Question: How can I read and write <URL> directly without using flash?
Preferably, I would like to use python, php or java, but I don't mind using a different coding language. I am looking for the file structure, so I could read and write the files just like <URL> that reads and writes to 'sol' files.
The reason I need this is to be able to fix files that has been created on one machine so they will have the right setting for a new machine i'm setting up.
Thanks!
I can read some of the file content using notepad, but some of the characters aren't showing right, for example, check this out <URL>
Attached output from the hex editor:

I've tried using the 'pyamf' with no luck:
'''
from pyamf import sol
lso = sol.load(file)
'''
I got the following error:
'''
raise pyamf.DecodeError('Unknown SOL version in header')
pyamf.DecodeError: Unknown SOL version in header
'''
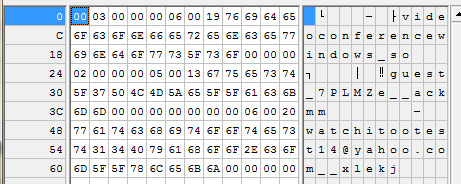
Answer: These files use <URL> library. Java has a bunch, something like 3 or 4, but two most commonly used are part of the Granite Data Services and one previously developed by Adobe - Blaze Data Services. PHP also has several implementations, AMFPHP was historically the first, then it was forked and the main development branch merged into Zend Framework, but the AMFPHP project itself still exists and is being worked on, but rather slowly.
There are however certain things you must know:
1. AMF isn't necessarily self-defining. This means that there is an option in it for sending arbitrary payload, actually, several such options, not really related. There is a tag type which describes the following payload as being "custom", i.e. it only records the length of bytes to read, which the reader may or may not understand. This corresponds to implementing IExternalizable in AS3. There is an option to omit a field from serialization, in which case instances of the object created in Flash will differ from instances you would parse from the file. This corresponds to the use of [Transient] metadata. Anyone can choose to use AMF as a wrapper, while doing actual serialization in a different format and only utilizing the tag corresponding to ByteArray type. In which case it will be of a little use to you.
2. AMF 3.0 has "extensions", interestingly, not all users of the format knowingly use them and sometimes discover those by chance. The implementation in the player has special tag types for at least Vector and Dictionary classes, but these aren't part of the format specification - most readers don't understand these tags when encounter them.
3. Certain classes, which are not part of the specification have been historically kept around the reader implementations due to the common use of them in the Flex framework. These would be ArrayCollection, RemoteMessage and few others. ArrayCollection is especially important because it is basically the same as Array, but it is sent with "custom" serialization tag.
4. It is also important to understand the nature and behavior of ECMAScript arrays - they might be a source of server faults when decoded. ECMAScript arrays are sparse, which means they don't necessarily contain all indices between 0 and the greatest index, they are a mix of an array (the first continuous block of indices starting at 0) and the rest is encoded as a hash table with integer keys. Thus you can potentially serialize an array of the length of 2^31, but fail to allocate this much memory on the server side when interpreting this array as an actual array.